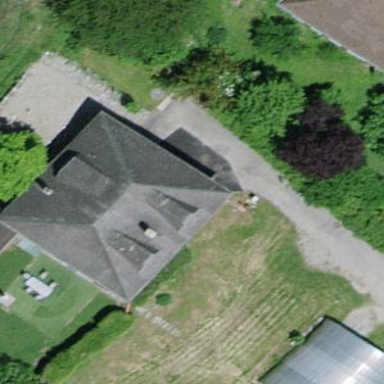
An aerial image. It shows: Detached building.